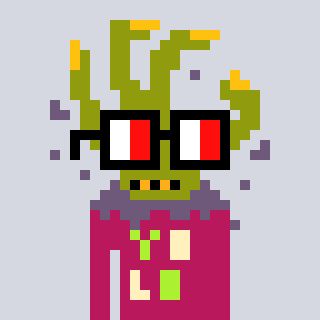
a pixel art character with square glasses with black frames and red eyes, a zombie-hand-shaped head and a darkpink-colored body on a cool background